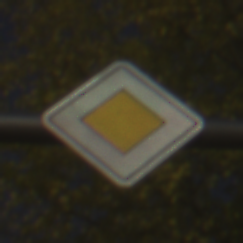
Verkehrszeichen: Vorfahrtsstrasse
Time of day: SunriseSunset
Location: Outdoor (Urban)
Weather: PartlyCloudy
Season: Autumn
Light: Natural